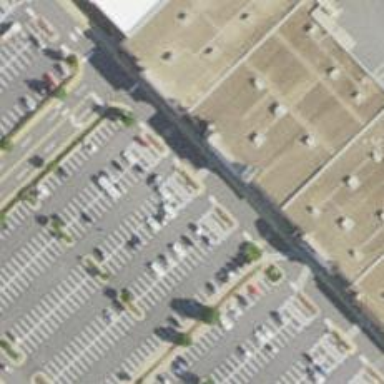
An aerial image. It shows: Parking space is available.